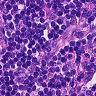
Metastatic tissue present: no